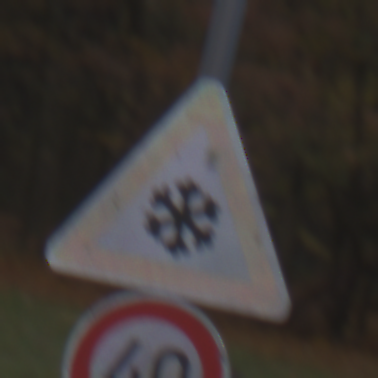
Verkehrszeichen: SchneeOderEisglaette
Zusatzzeichen unten: Geschwindigkeit40
Umgebung: Outdoor, Nature
Tageszeit: SunriseSunset
Wetter: PartlyCloudy
Licht: Natural
Jahreszeit: Autumn
Kontrast: LowContrast